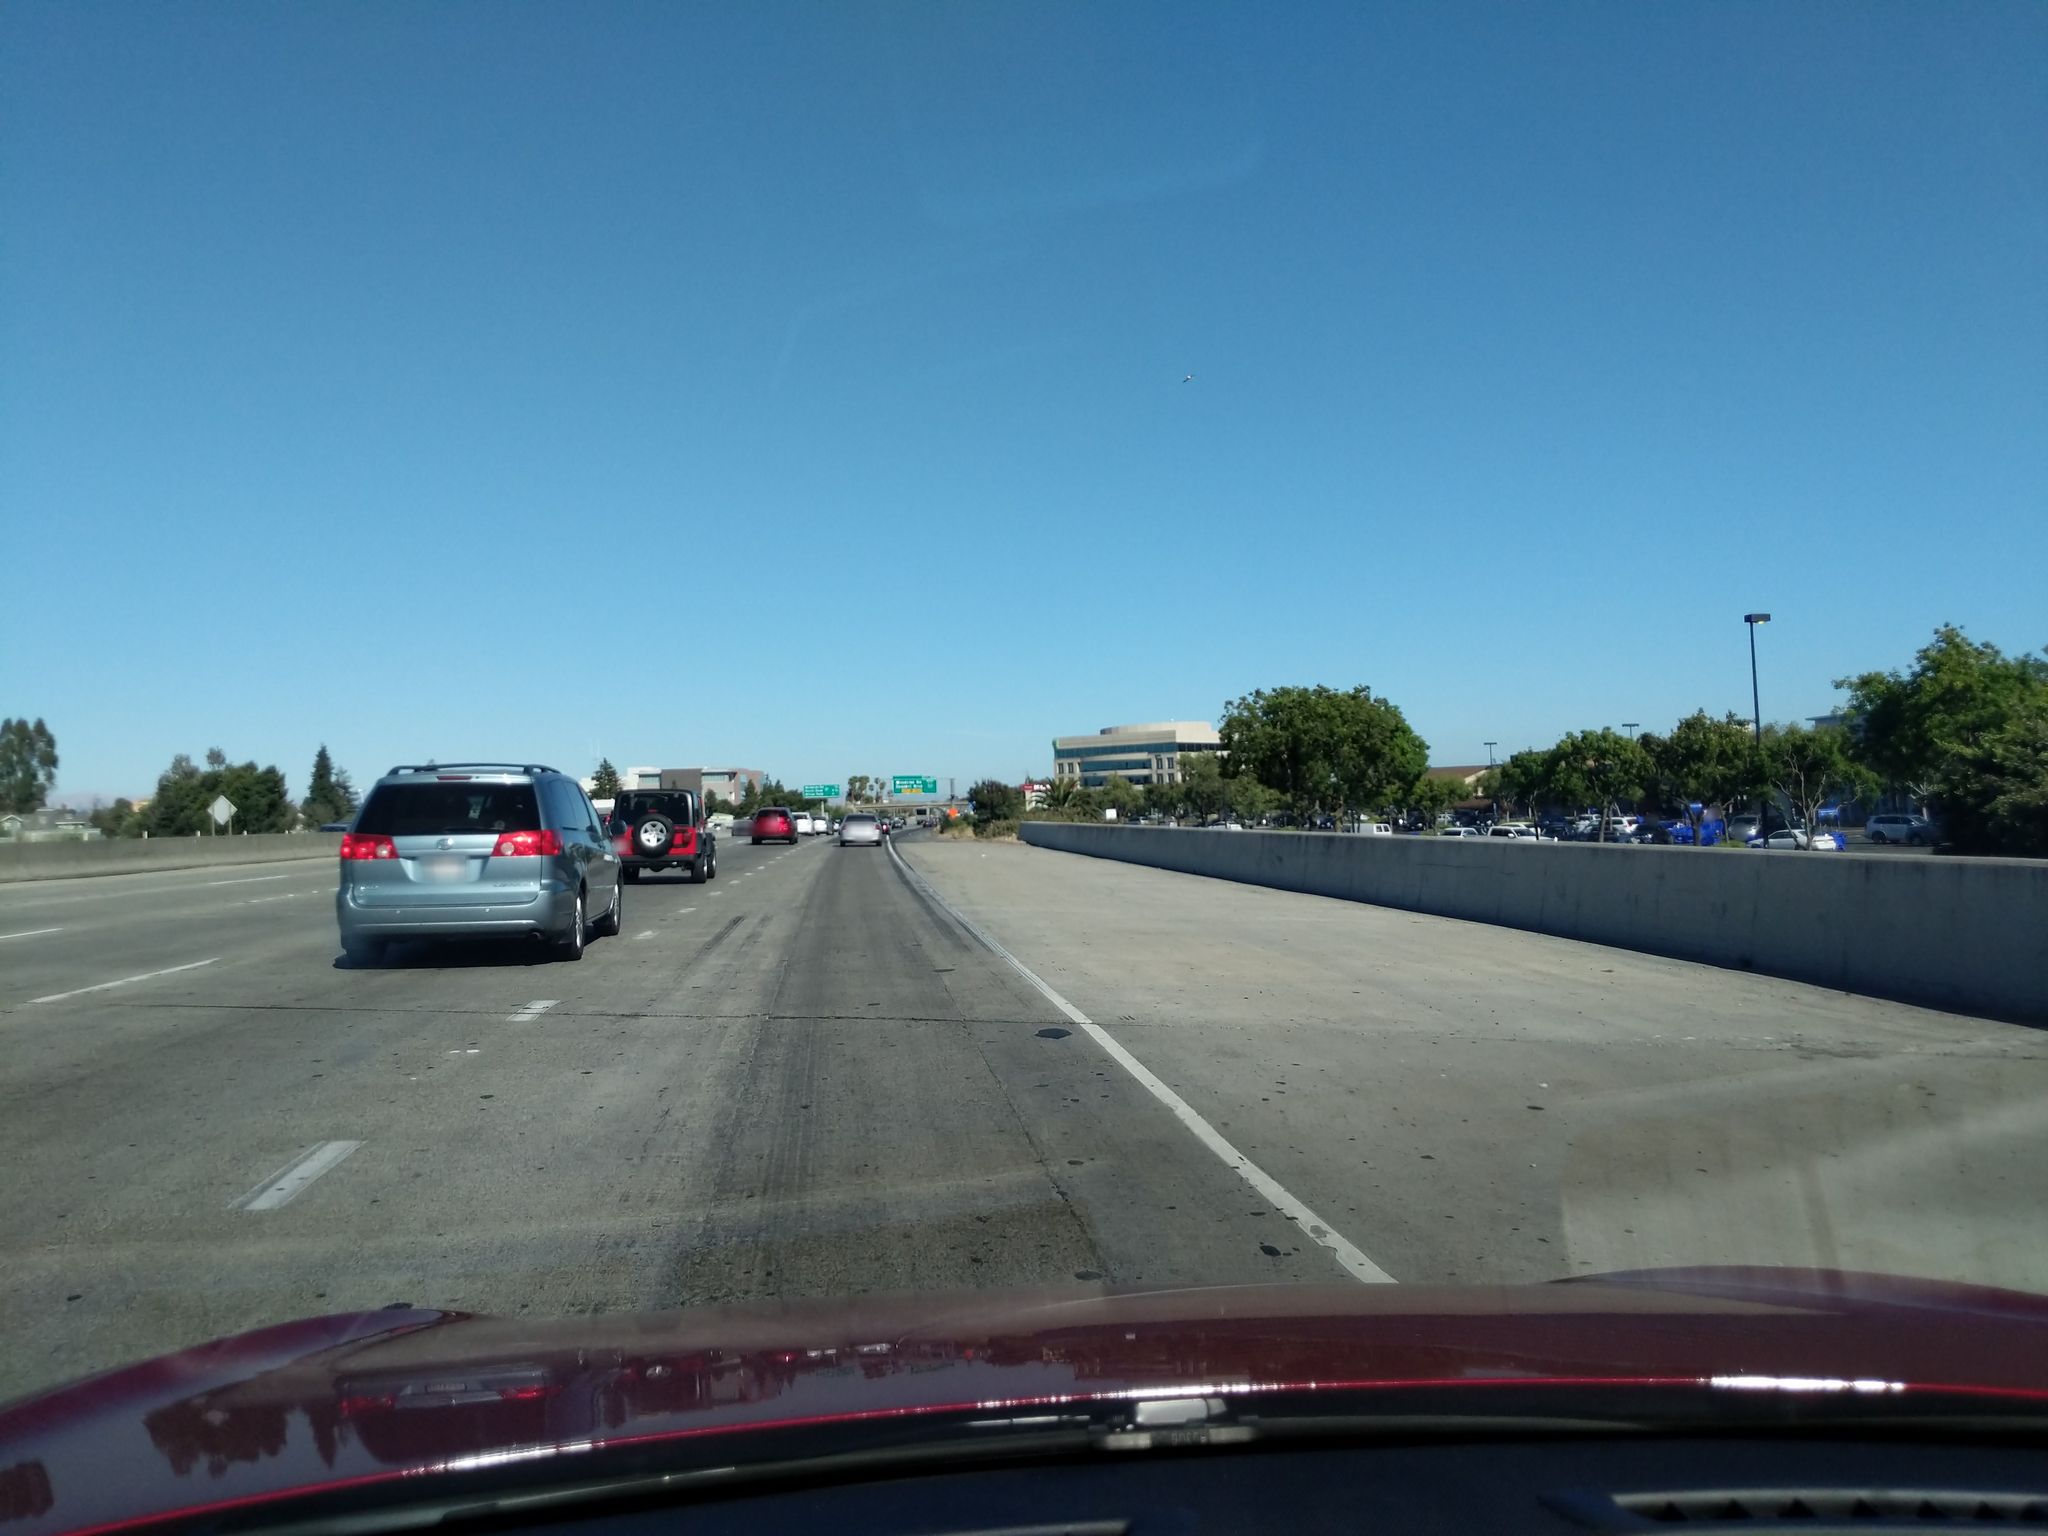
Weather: clear
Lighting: day
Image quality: good
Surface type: driving surface
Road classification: motorway
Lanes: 5
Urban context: suburban or peri-urban
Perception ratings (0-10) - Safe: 3.98, Lively: 1.46, Beautiful: 2.13, Boring: 2.24, Depressing: 6.65, Wealthy: 5.11